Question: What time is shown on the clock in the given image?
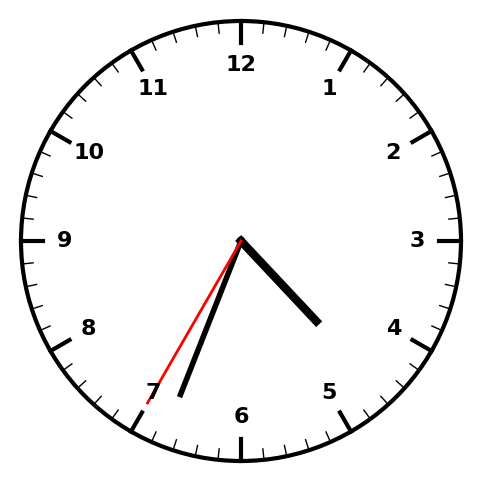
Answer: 04:33:35